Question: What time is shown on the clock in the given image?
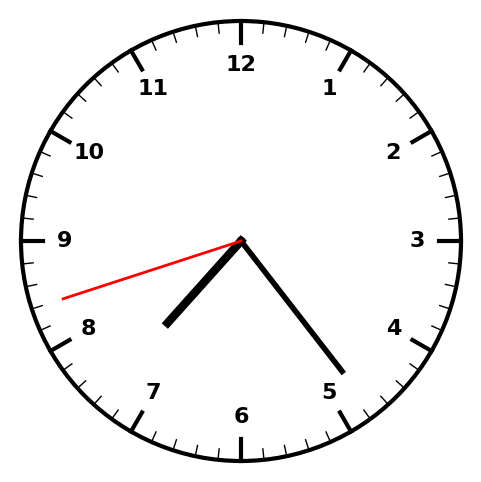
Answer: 07:23:42